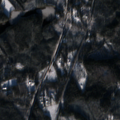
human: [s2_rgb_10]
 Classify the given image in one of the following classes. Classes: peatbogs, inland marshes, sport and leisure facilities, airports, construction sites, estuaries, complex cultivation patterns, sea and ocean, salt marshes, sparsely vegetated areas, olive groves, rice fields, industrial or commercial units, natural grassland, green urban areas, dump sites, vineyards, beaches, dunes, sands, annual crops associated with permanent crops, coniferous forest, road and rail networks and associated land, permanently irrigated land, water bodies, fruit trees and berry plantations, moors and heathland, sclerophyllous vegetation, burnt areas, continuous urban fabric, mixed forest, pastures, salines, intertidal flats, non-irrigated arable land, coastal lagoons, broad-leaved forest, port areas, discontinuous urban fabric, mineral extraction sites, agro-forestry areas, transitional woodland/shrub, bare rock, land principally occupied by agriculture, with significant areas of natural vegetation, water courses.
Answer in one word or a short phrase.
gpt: coniferous forest, mixed forest, transitional woodland/shrub